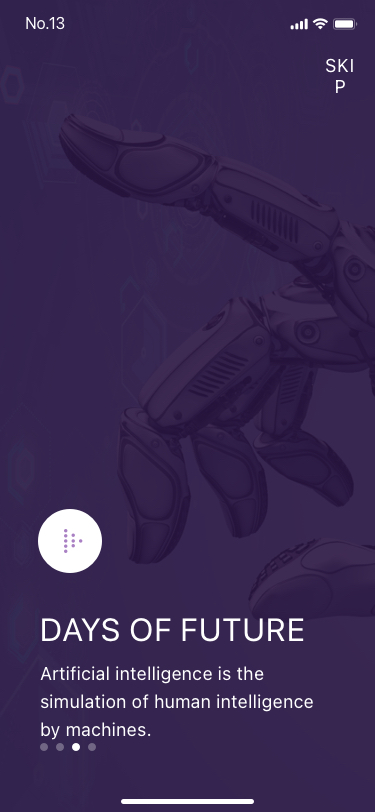
Text in this UI design:
Days of Future
Artificial intelligence is the simulation of human intelligence by machines.
Skip